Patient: sex M, age 64
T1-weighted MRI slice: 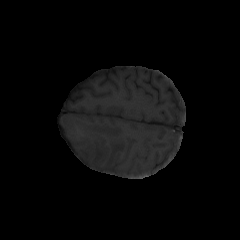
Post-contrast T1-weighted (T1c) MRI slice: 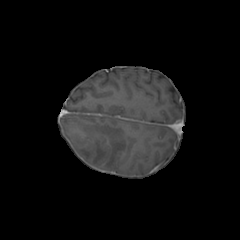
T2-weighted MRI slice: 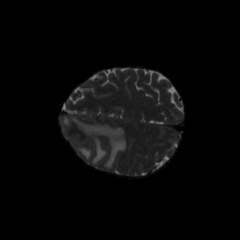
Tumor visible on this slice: yes
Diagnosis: Astrocytoma, IDH-mutant
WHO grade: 3